Interaction volume radius: 5 \u00c5
Interaction volume height: 10 \u00c5
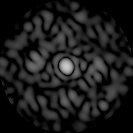
Disorder parameter: 0.7934